Interaction volume radius: 5 \u00c5
Interaction volume height: 15 \u00c5
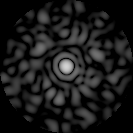
Disorder parameter: 0.8055